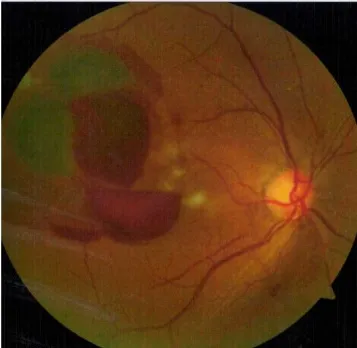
Fundus photo showing a ruptured RAM with haemorrhage at all levels.
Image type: ophthalmic_imaging (fundus_photograph)